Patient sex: F
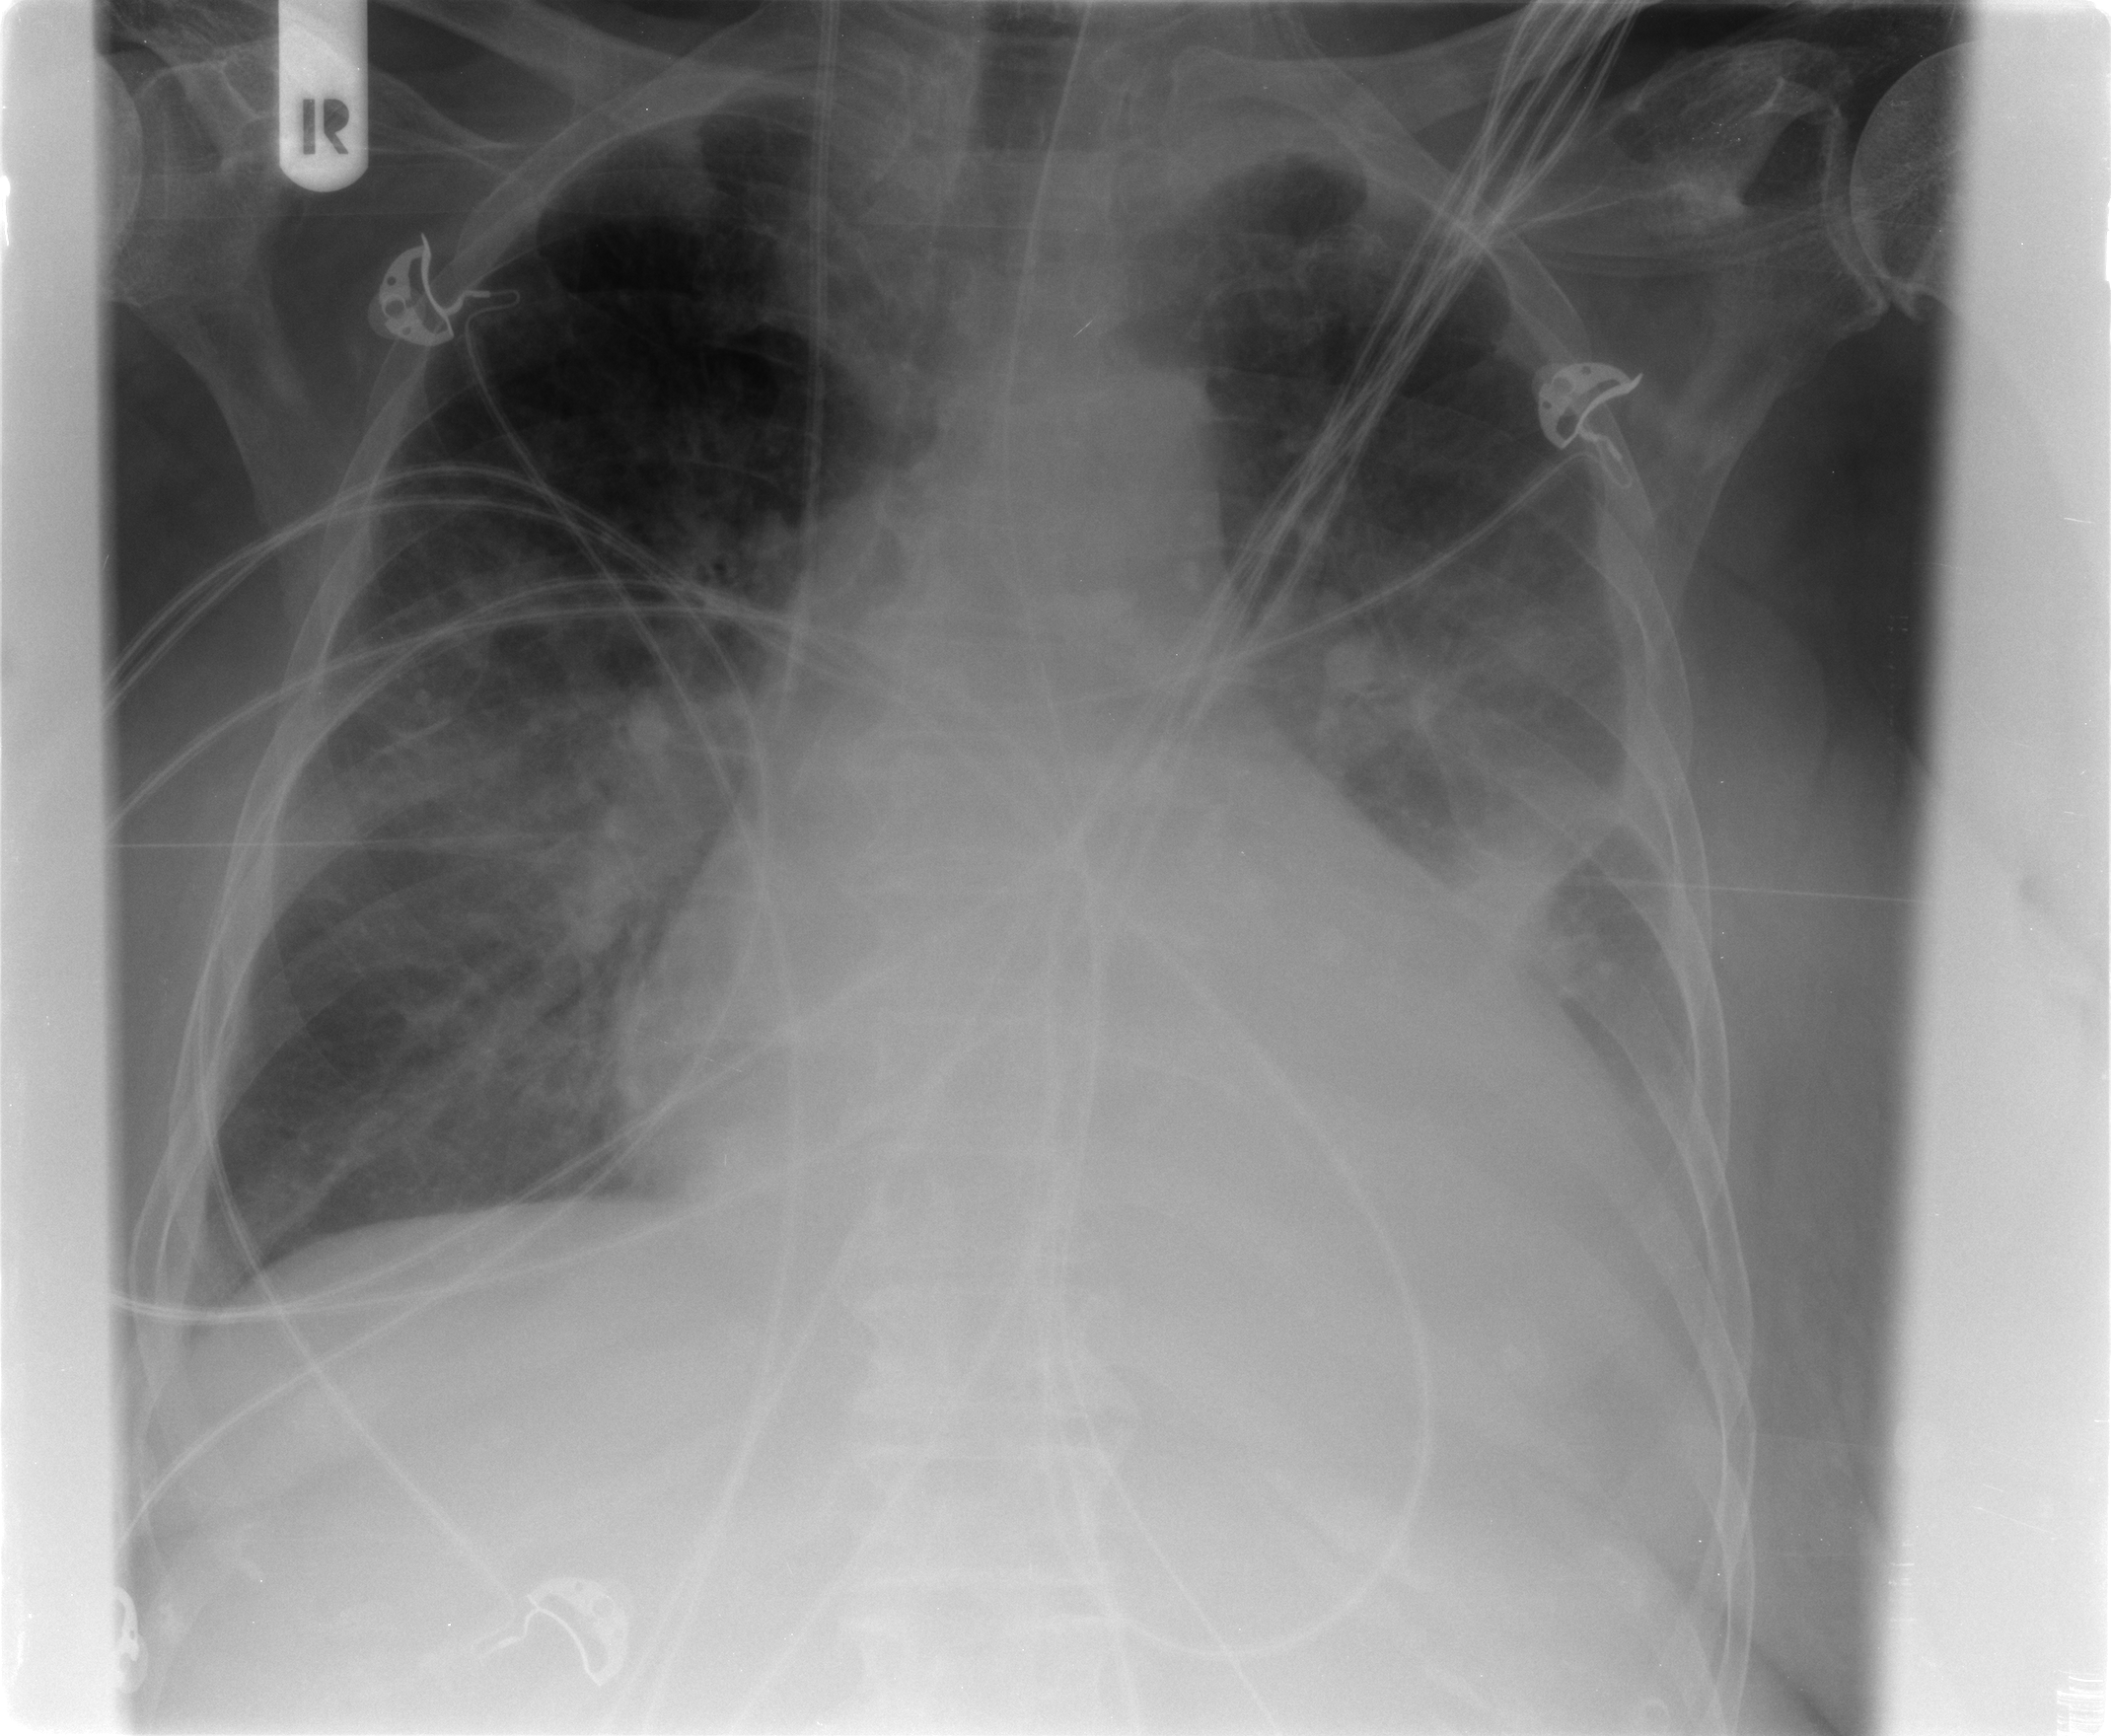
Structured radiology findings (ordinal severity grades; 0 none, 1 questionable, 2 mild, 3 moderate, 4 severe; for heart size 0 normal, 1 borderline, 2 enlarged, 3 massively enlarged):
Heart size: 2
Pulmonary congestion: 2
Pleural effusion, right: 1
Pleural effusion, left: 2
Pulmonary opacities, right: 2
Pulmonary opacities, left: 2
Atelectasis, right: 2
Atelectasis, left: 3